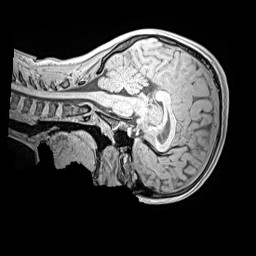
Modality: MP2RAGE
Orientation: sagittal
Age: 11
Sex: female
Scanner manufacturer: siemens
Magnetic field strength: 3 T
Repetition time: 4 s
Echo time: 0.00299 s